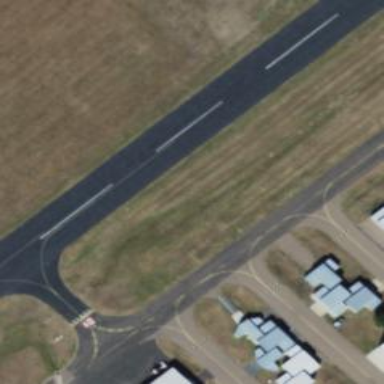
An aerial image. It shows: Image of taxiway at airport.